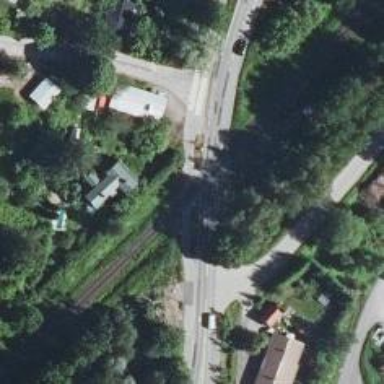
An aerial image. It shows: Railway crossing with lights and saltire markings. It has full barrier for safety.